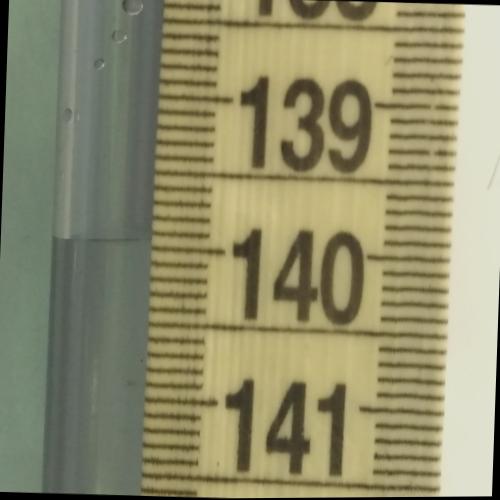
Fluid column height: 140.0 cm